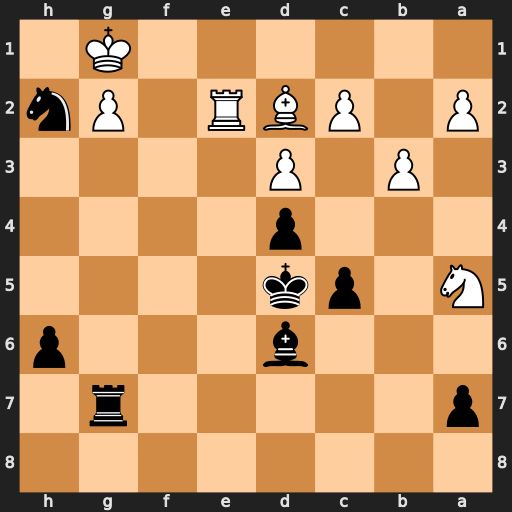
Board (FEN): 8/p5r1/3b3p/N1pk4/3p4/1P1P4/P1PBR1Pn/6K1
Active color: b
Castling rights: -
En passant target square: -
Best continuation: Bg3 Rf2 Bxf2+